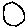
Label: circle